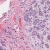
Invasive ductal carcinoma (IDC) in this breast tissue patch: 1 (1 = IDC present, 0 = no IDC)